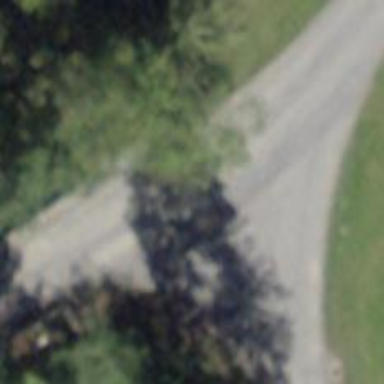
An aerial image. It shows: Residential road with bridge.